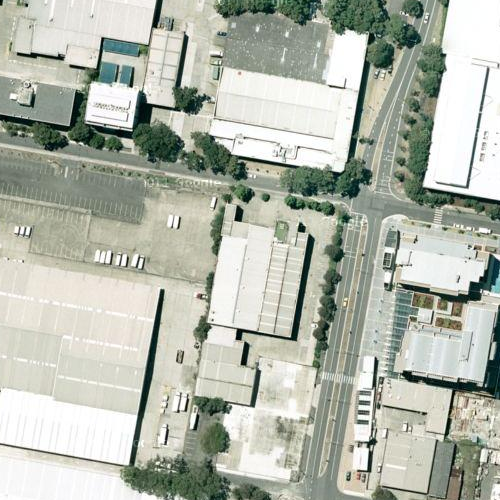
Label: sydney